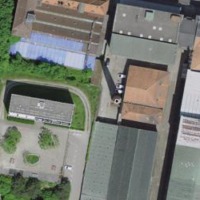
EUNIS habitat code: 54
Species observed at this site:
Ichthyosaura alpestris